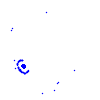
Particle: electron